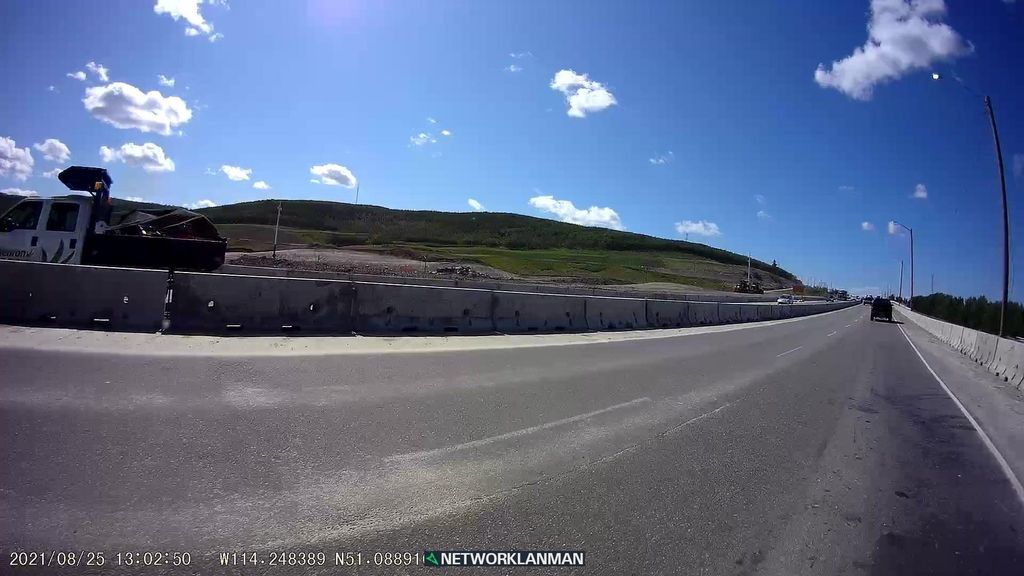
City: calgary